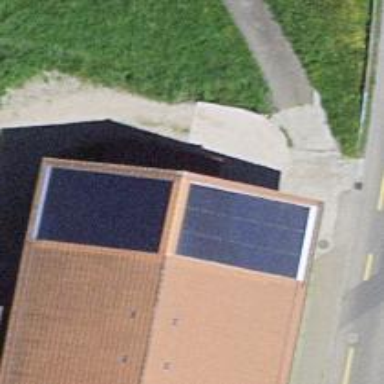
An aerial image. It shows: Solar photovoltaic panel generator.